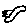
Label: bird